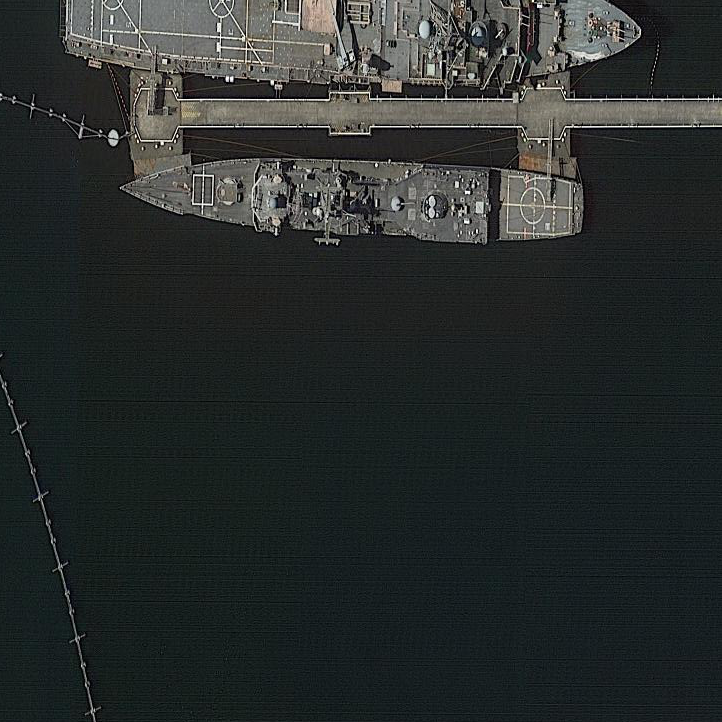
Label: cruiser